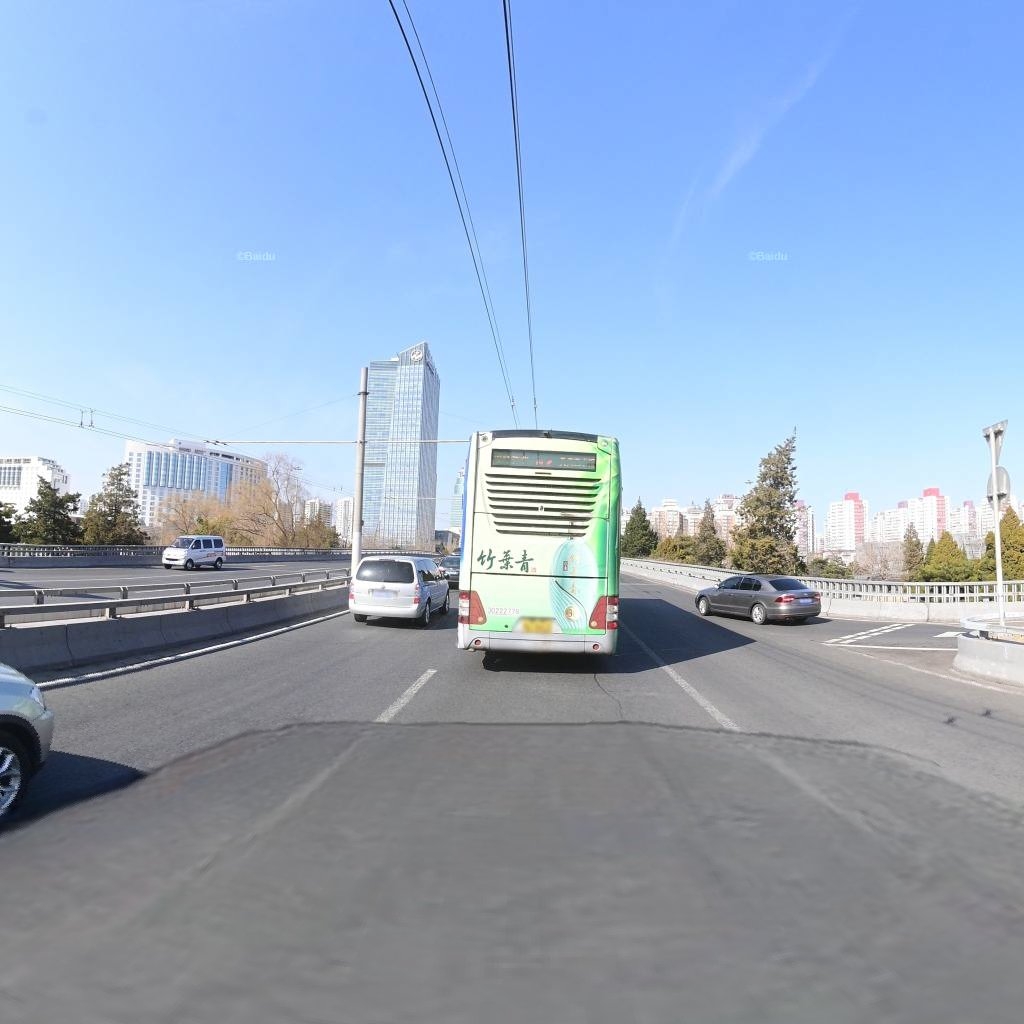
Region: Chaoyang
Road damage annotations: longitudinal patch